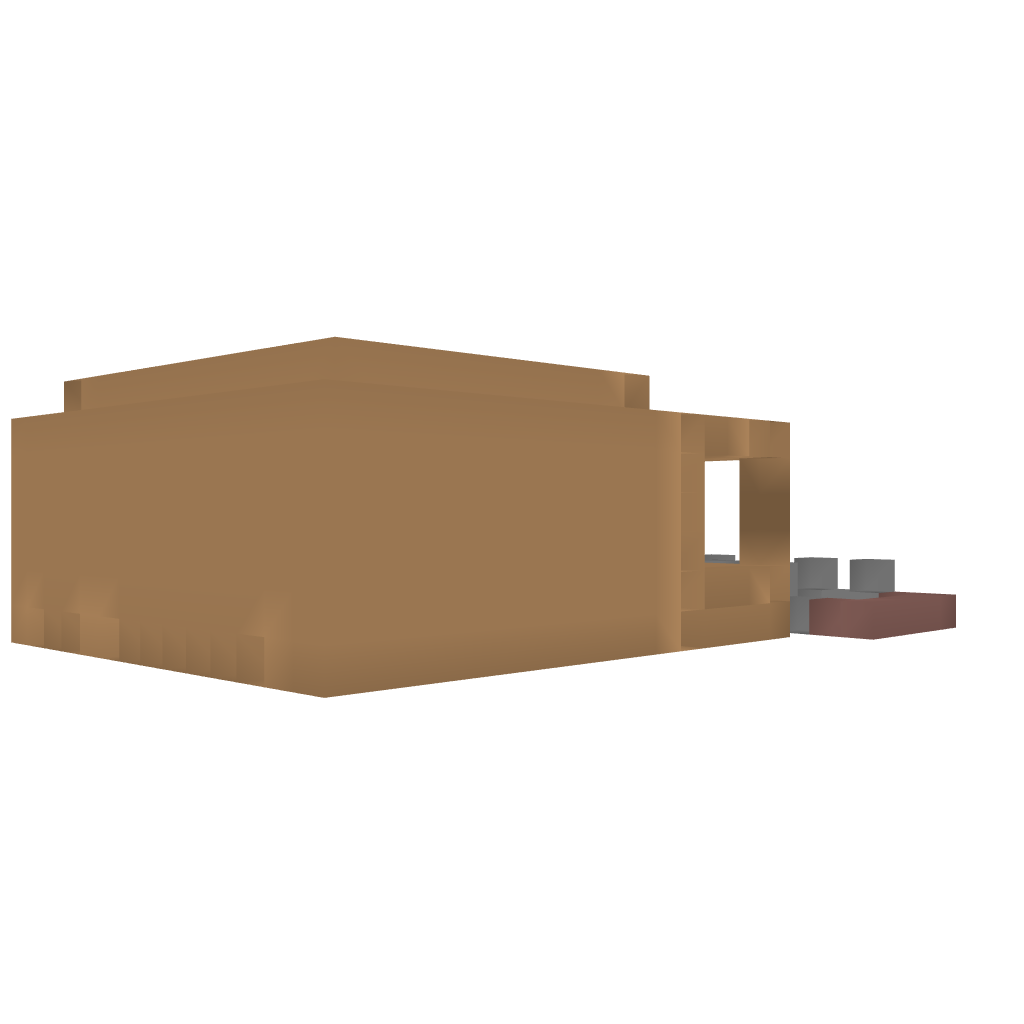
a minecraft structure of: Zombie Survival House wooden block